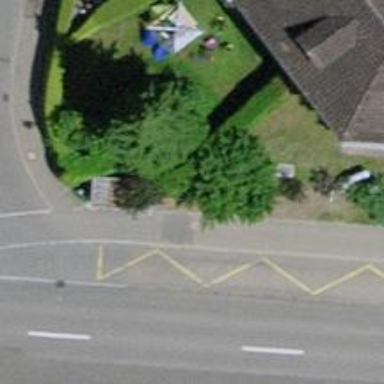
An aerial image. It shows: Bus stop with platform for public transport.